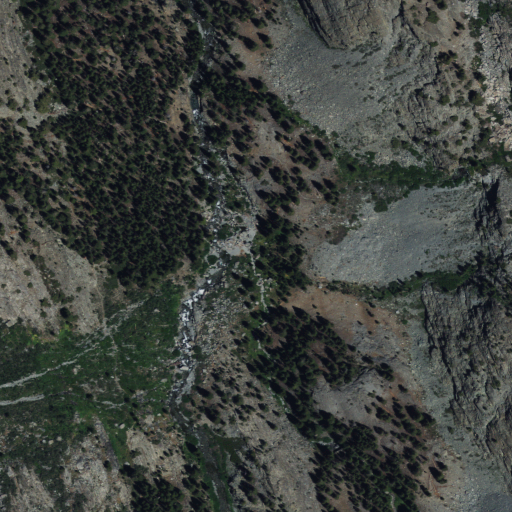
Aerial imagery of valley in California named Pig Chute containing shrub, evergreen forest, and barren land